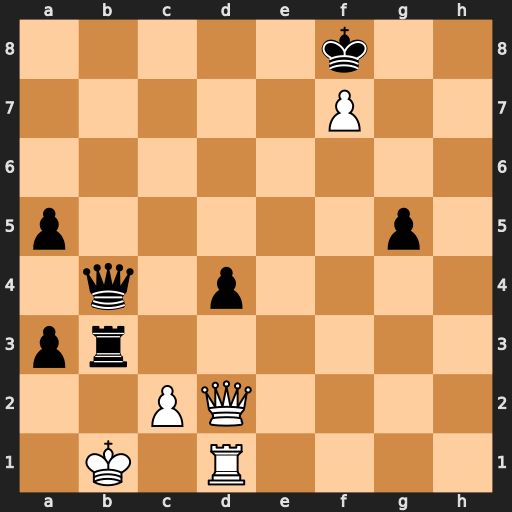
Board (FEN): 5k2/5P2/8/p5p1/1q1p4/pr6/2PQ4/1K1R4
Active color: w
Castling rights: -
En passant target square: -
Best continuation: cxb3 Qxb3+ Ka1